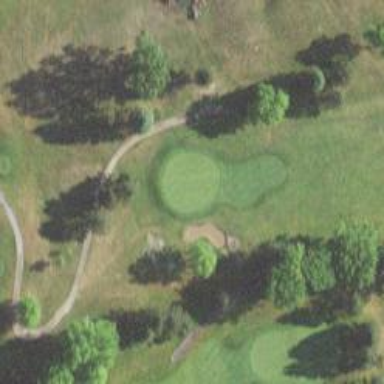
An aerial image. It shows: View of golf hole.